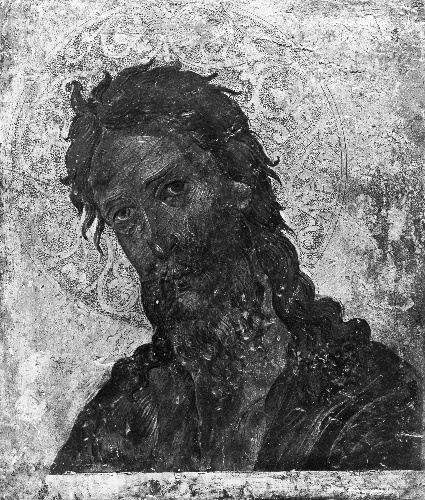
Title: Head of Saint John the Baptist
Artist: Emmanuel Tzanès
Artist bio: Greek, active by 1636–died 1690
Object type: Painting
Classification: Paintings
Medium: Tempera on wood, gold ground
Dimensions: 8 3/8 x 7 1/8 in. (21.3 x 18.1 cm)
Department: European Paintings
Credit line: Gift of Mrs. Henry Morgenthau, 1933
Accession year: 1933
Repository: Metropolitan Museum of Art, New York, NY
Tags: Saint John the Baptist